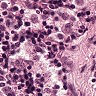
Metastatic tissue present: no